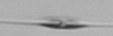
Label: Cylindrotheca